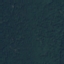
Land use / land cover class: Forest